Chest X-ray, AP view. Patient: 52 years old, sex F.
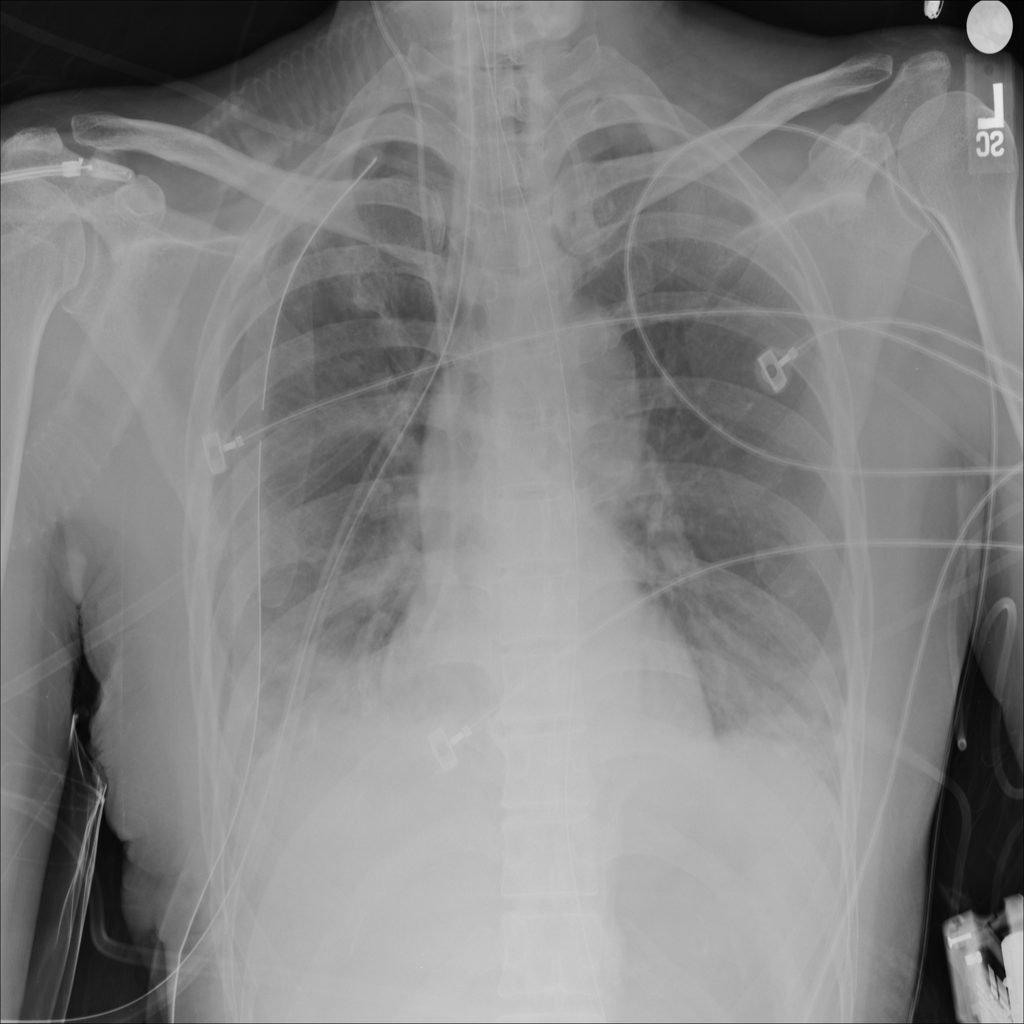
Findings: Atelectasis